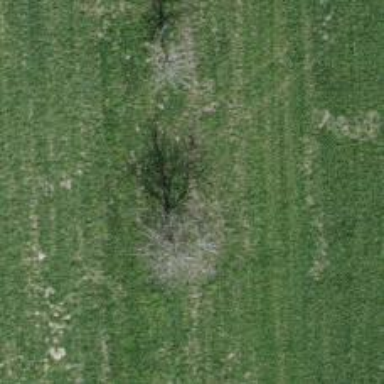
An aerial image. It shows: Single tag "natural: tree."